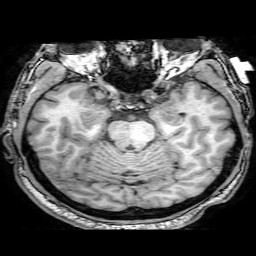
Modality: T1w
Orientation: coronal
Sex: male
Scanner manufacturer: philips
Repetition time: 0.008395 s
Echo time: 0.00392 s